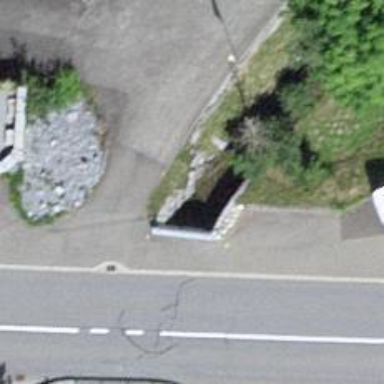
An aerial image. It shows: Culvert tunnel.